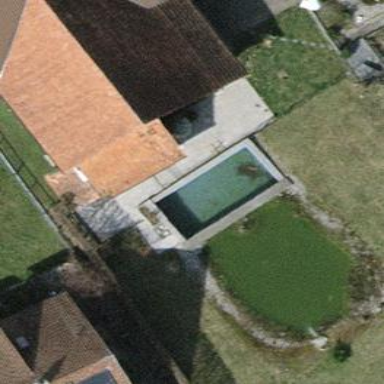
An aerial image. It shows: Swimming pool located in leisure land.